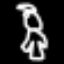
Label: angel